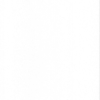
Label: dusty